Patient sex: F
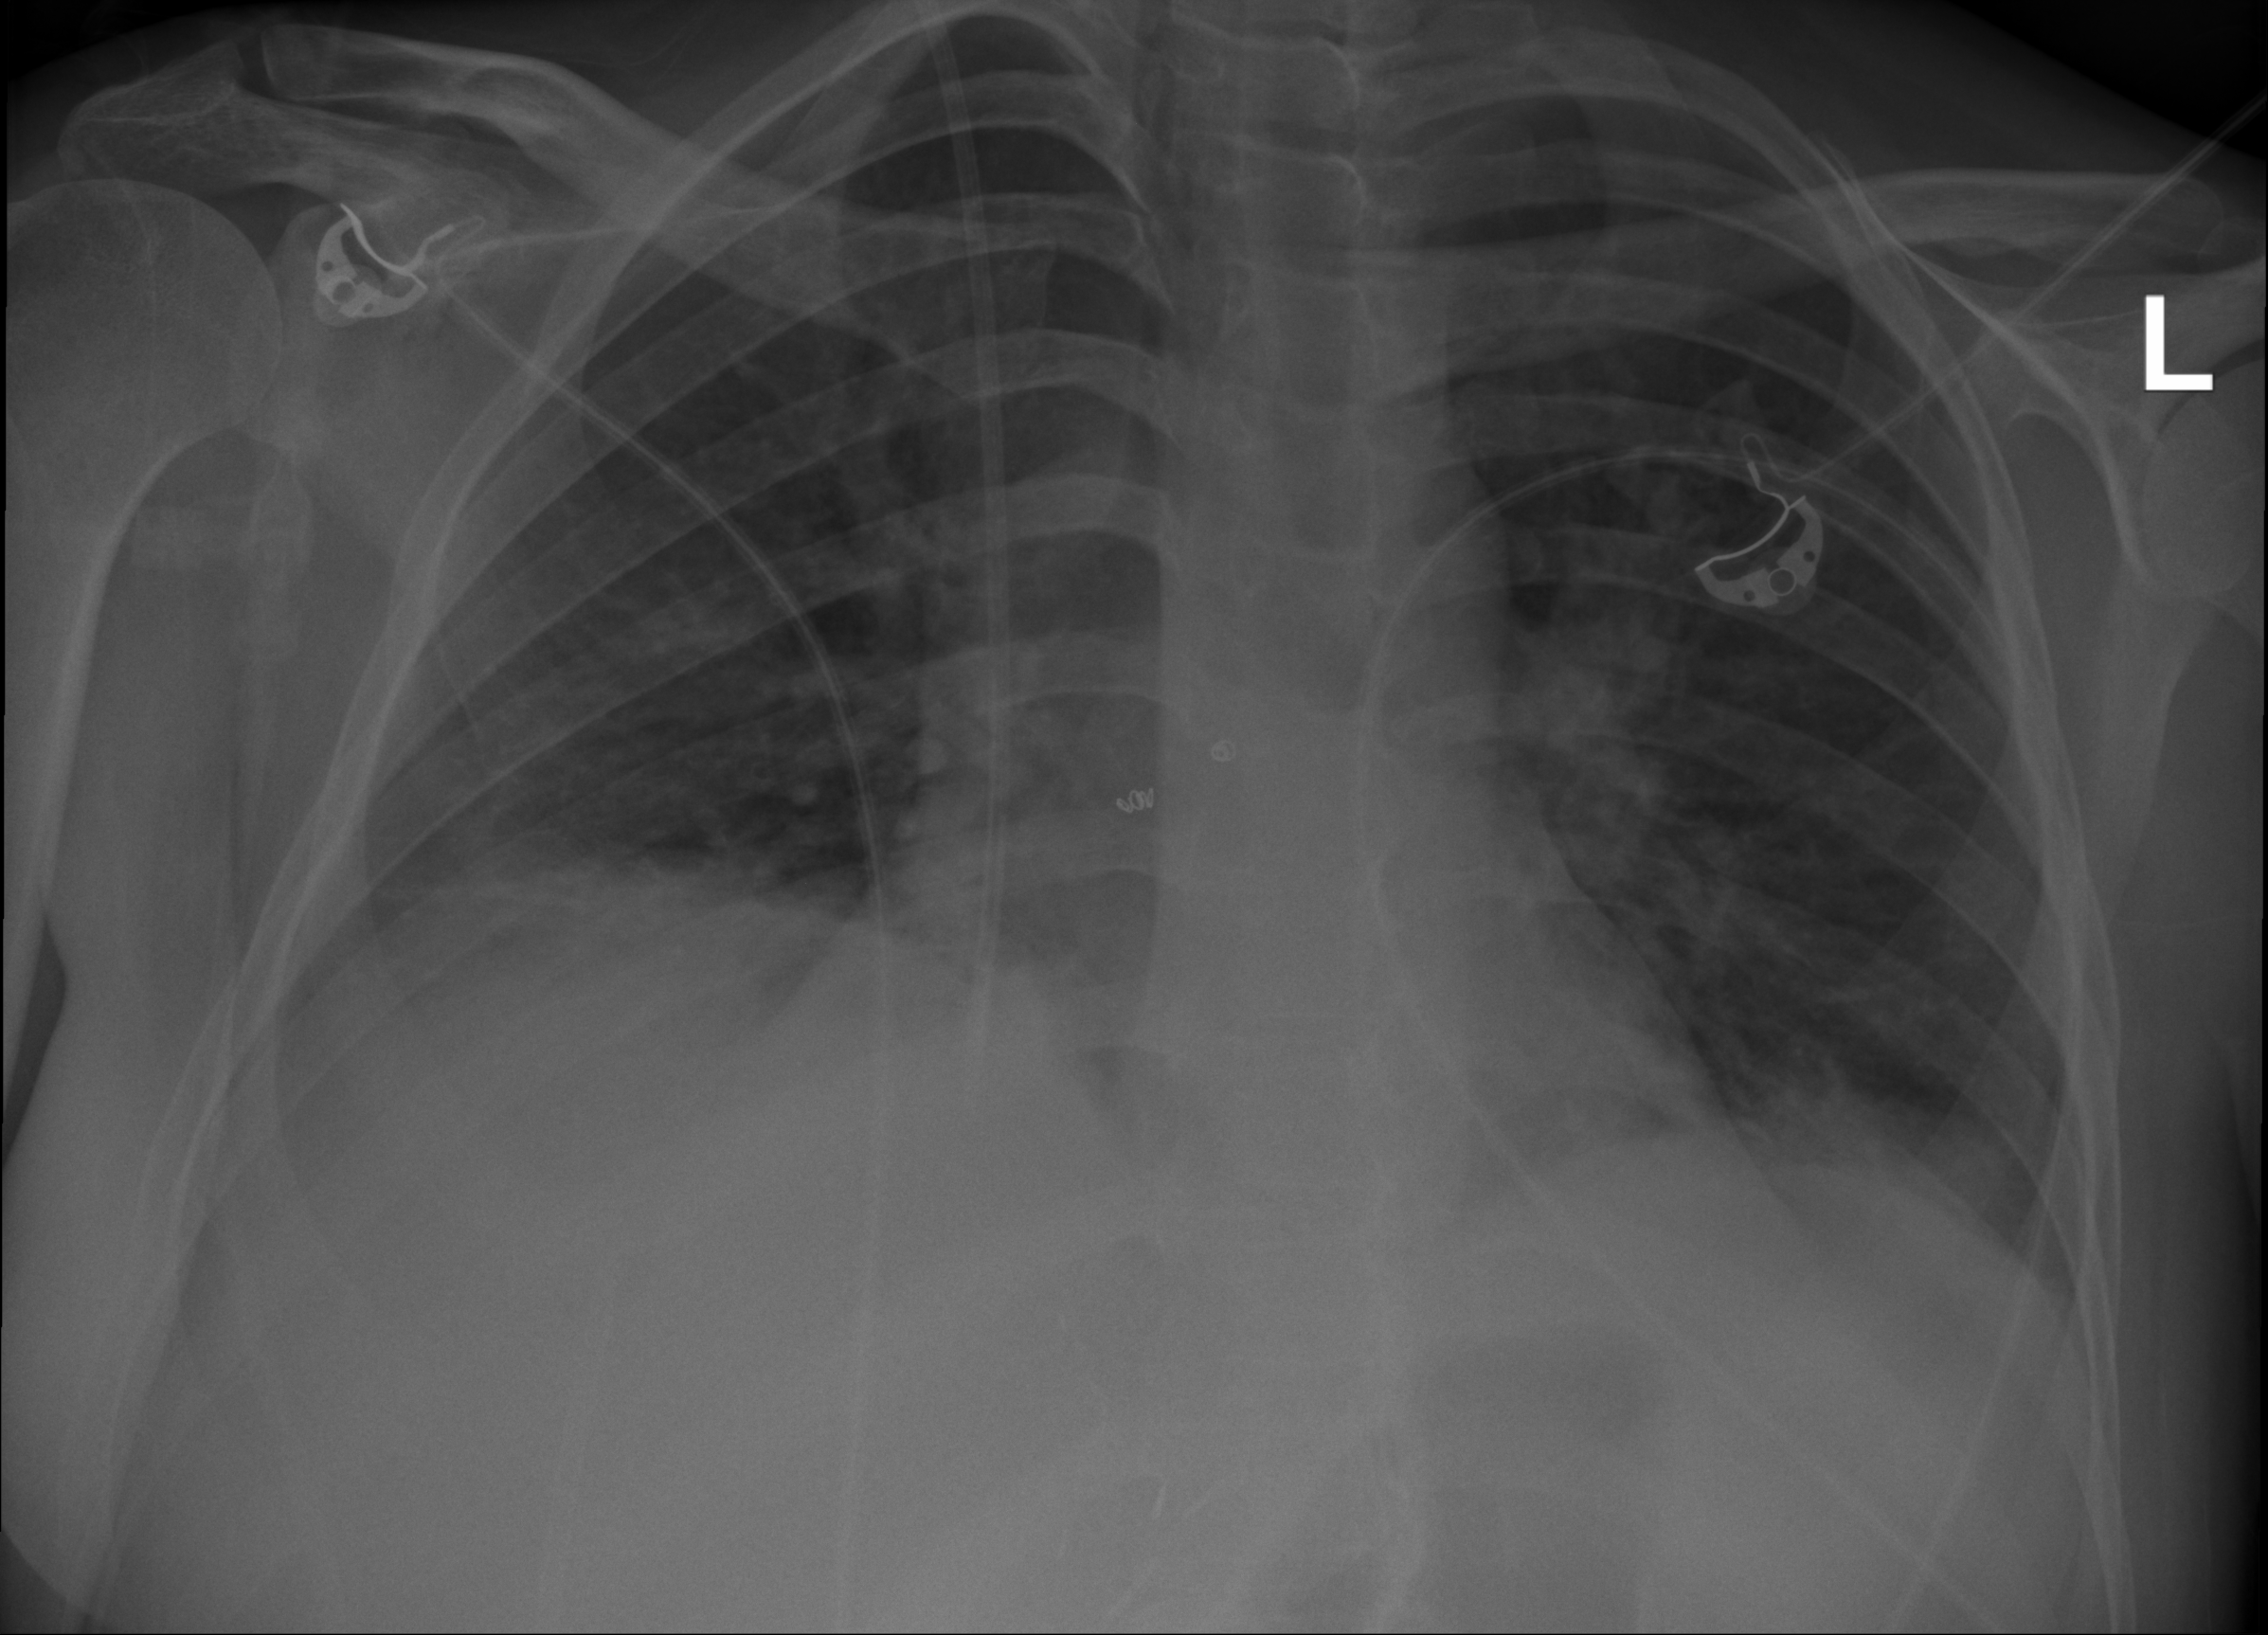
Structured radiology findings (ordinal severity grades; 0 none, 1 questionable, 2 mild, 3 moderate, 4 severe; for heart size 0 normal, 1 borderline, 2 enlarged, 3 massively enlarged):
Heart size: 2
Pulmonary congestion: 2
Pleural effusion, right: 2
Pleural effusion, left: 2
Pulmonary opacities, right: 2
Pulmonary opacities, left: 2
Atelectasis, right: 2
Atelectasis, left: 0